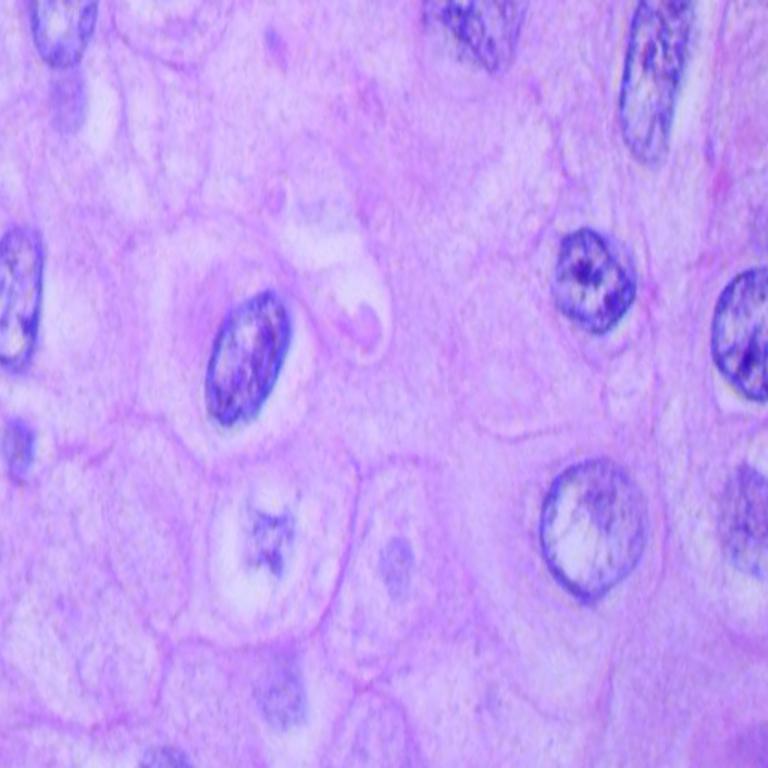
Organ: lung
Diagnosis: squamous carcinomas